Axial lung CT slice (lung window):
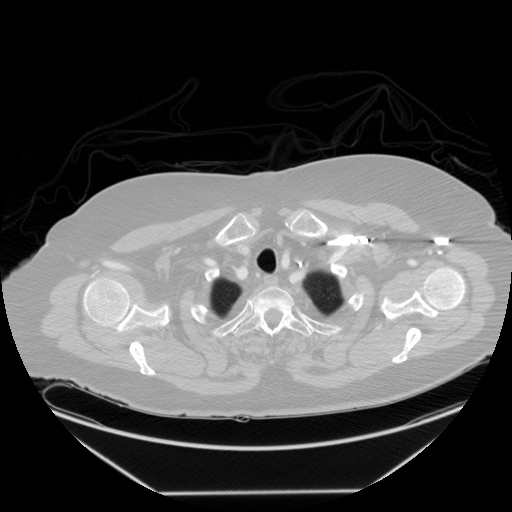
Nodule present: no